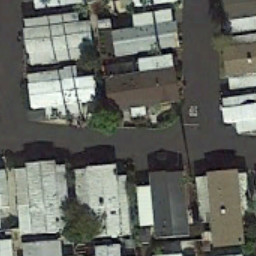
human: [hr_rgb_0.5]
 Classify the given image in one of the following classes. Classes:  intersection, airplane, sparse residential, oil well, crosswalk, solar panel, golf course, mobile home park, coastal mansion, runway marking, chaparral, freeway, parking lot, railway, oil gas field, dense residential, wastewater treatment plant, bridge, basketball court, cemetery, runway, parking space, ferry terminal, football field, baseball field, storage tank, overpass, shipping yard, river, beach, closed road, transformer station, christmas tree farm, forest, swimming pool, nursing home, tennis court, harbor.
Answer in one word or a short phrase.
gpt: mobile home park